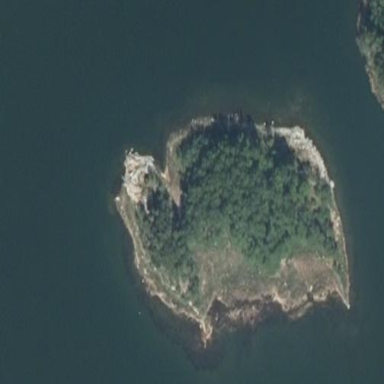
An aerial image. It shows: Island with natural coastline.